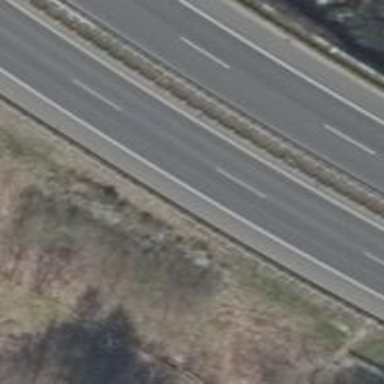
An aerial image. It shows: Trunk motorroad.